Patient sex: F
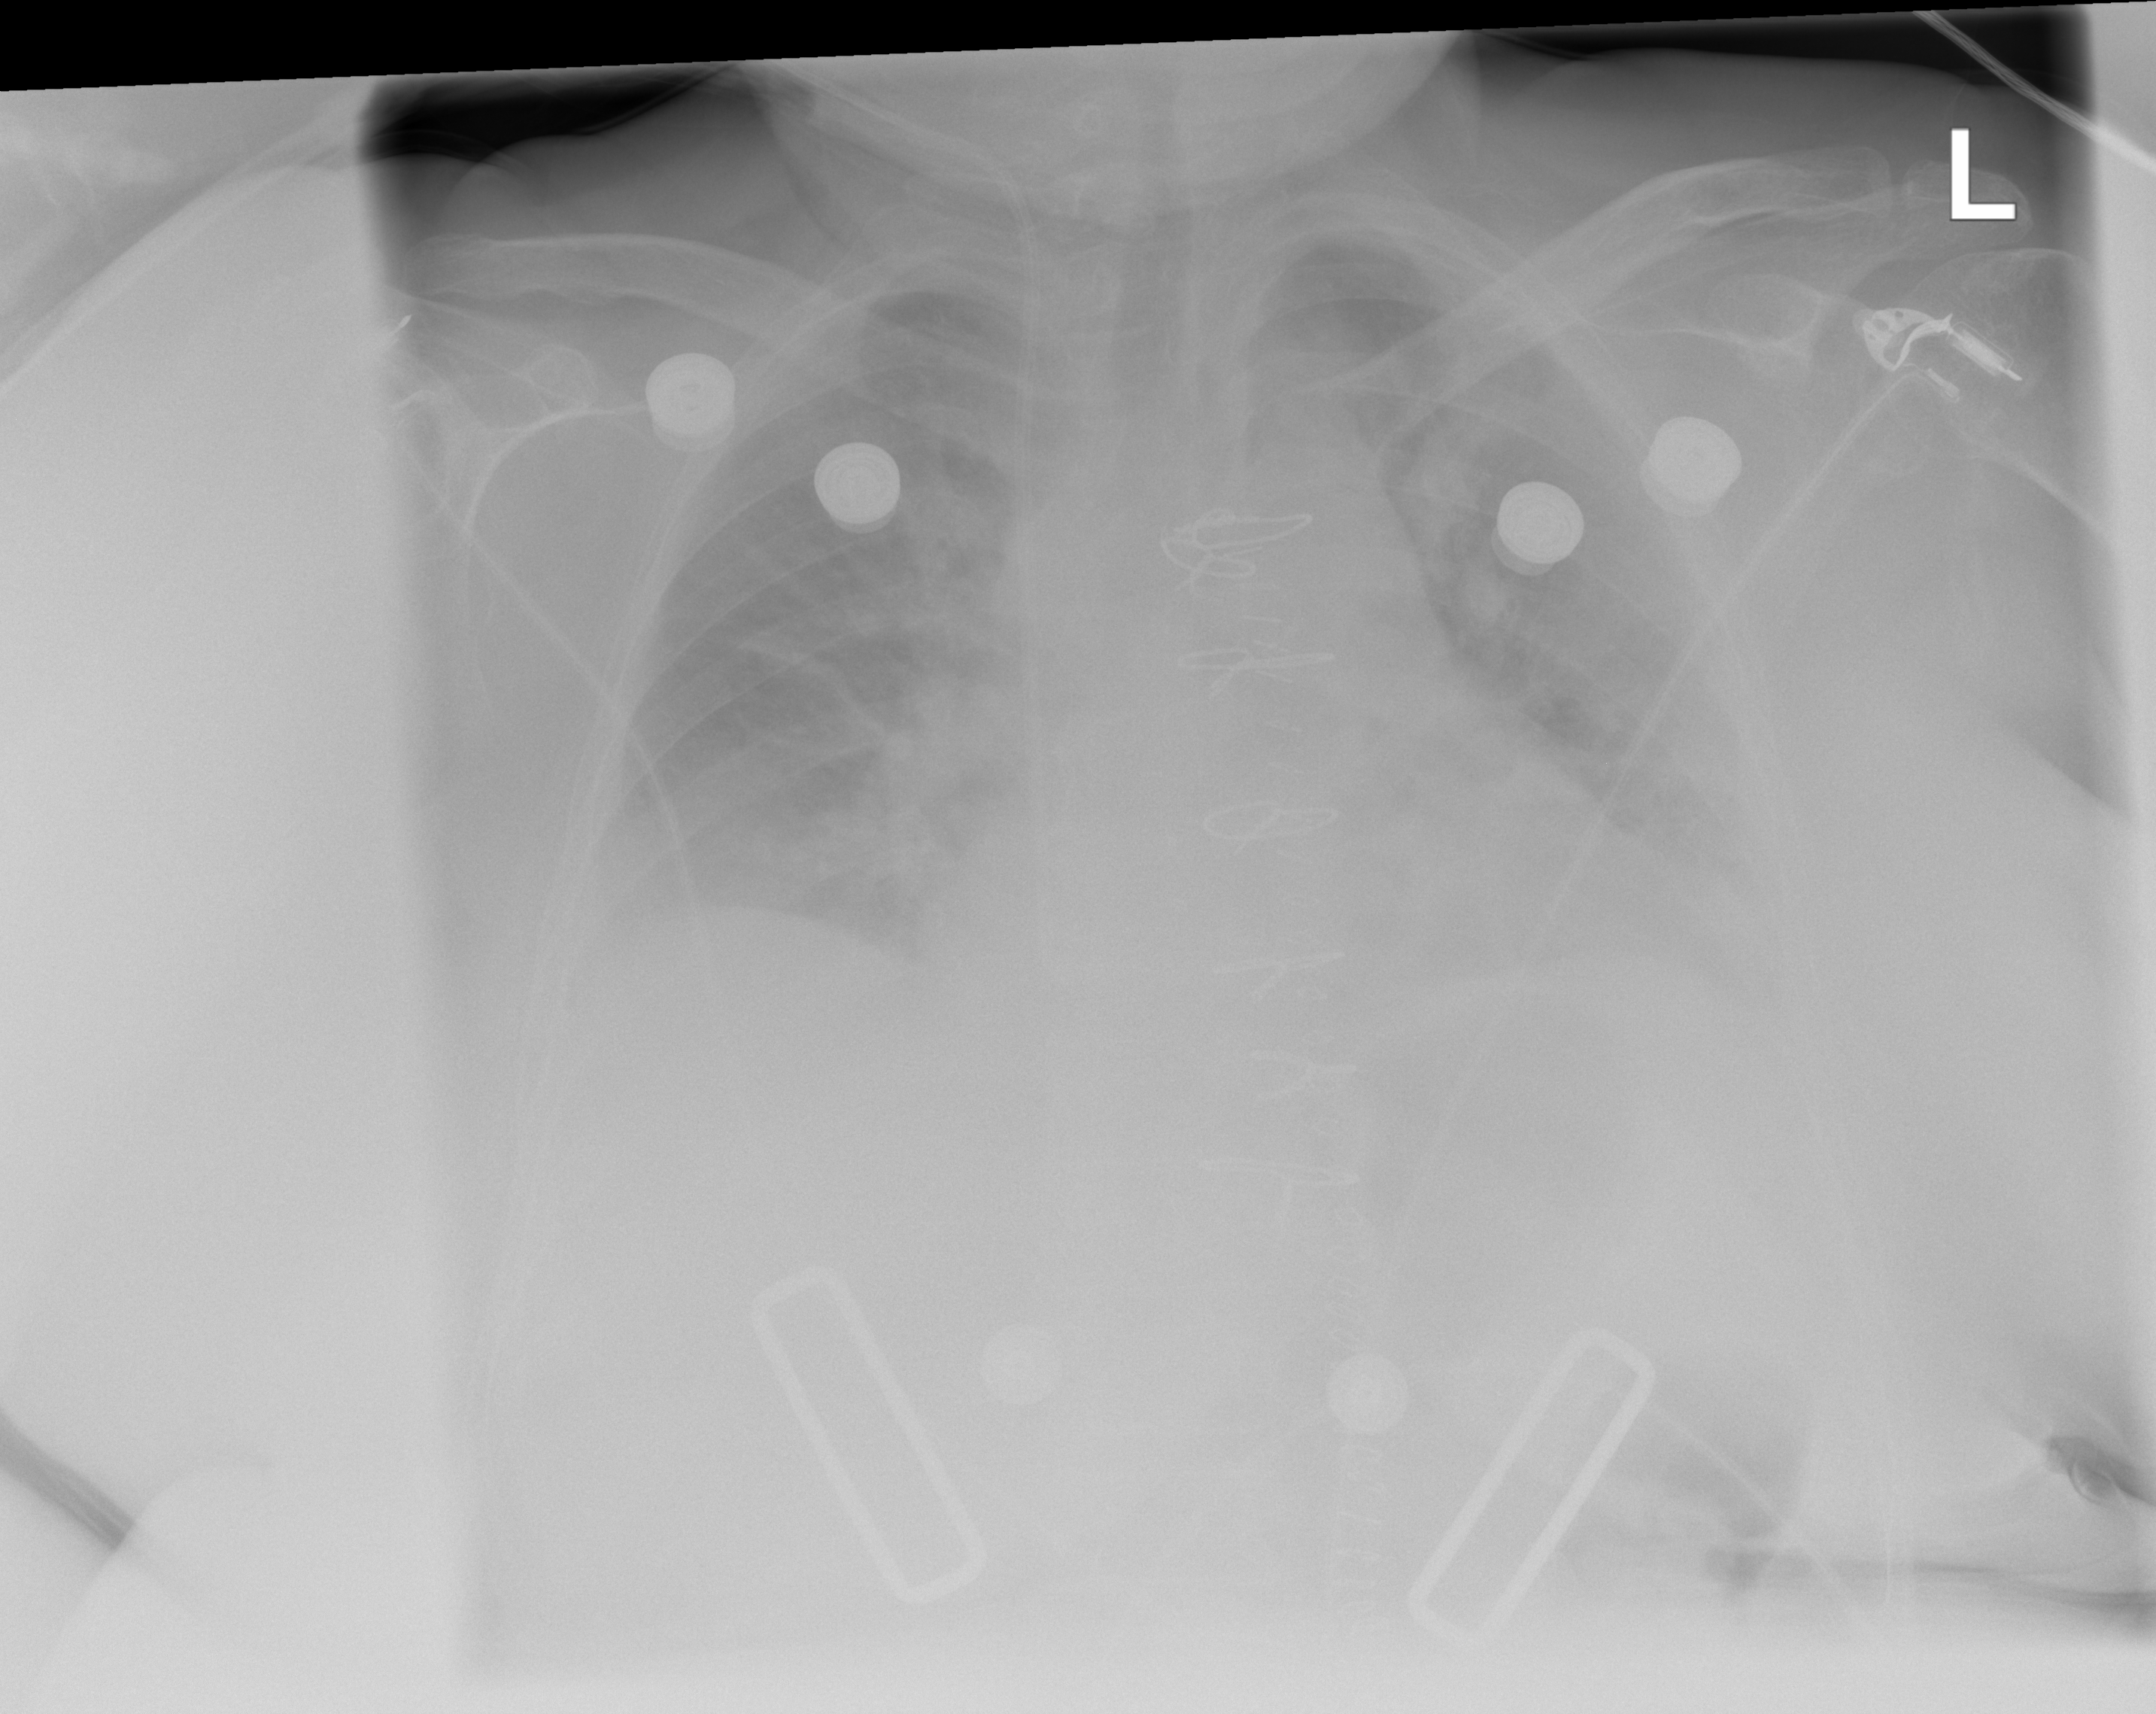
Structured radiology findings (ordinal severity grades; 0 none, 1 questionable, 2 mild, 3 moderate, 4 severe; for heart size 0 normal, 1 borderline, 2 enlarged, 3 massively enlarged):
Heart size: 1
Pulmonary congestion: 2
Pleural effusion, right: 2
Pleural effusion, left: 2
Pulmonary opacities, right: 2
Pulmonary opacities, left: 2
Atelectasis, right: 2
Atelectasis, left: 2